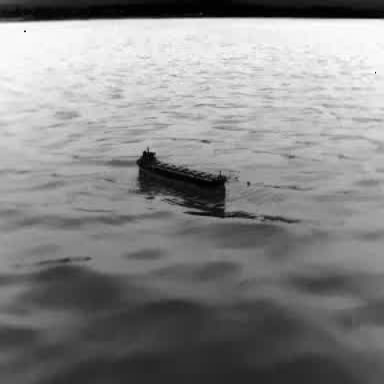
There is a liner in the infrared image.